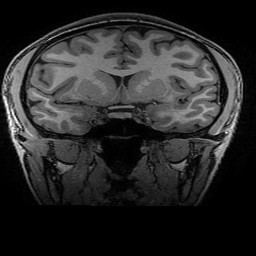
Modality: T1w
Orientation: sagittal
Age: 20
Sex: female
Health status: healthy
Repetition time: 2.53 s
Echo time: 0.0034 s